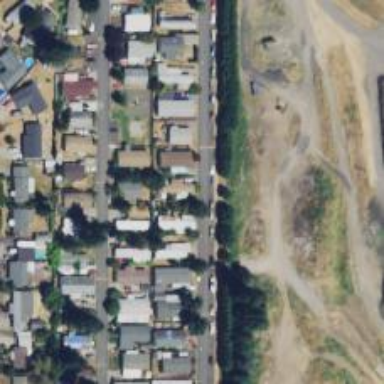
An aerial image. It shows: Residential area known as trailer park.